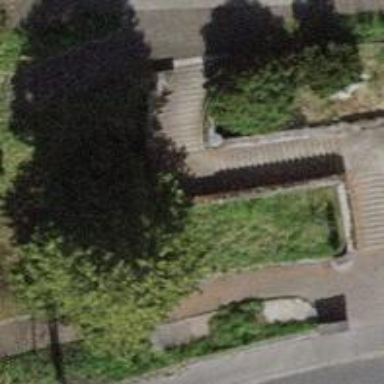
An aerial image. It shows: Flight of steps with sett surface.